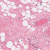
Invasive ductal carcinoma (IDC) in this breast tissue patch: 0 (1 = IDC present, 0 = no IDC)